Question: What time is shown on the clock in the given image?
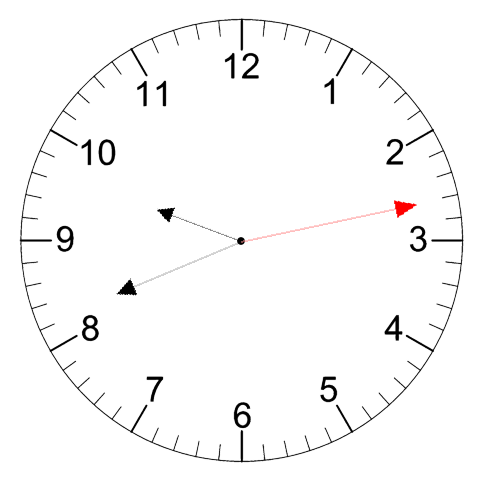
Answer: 09:41:13